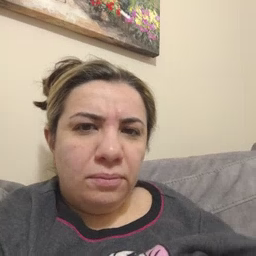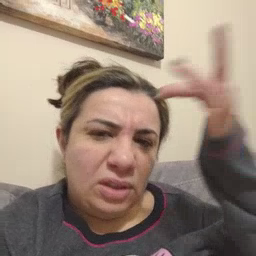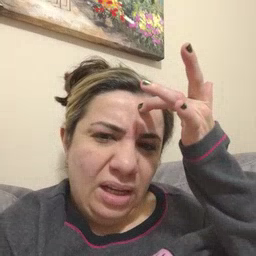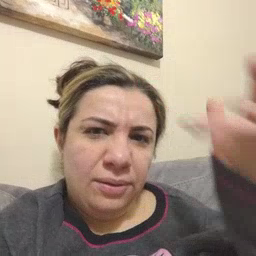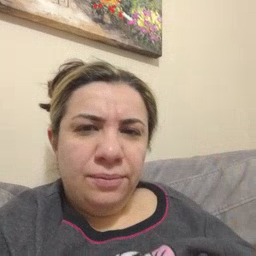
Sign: sick